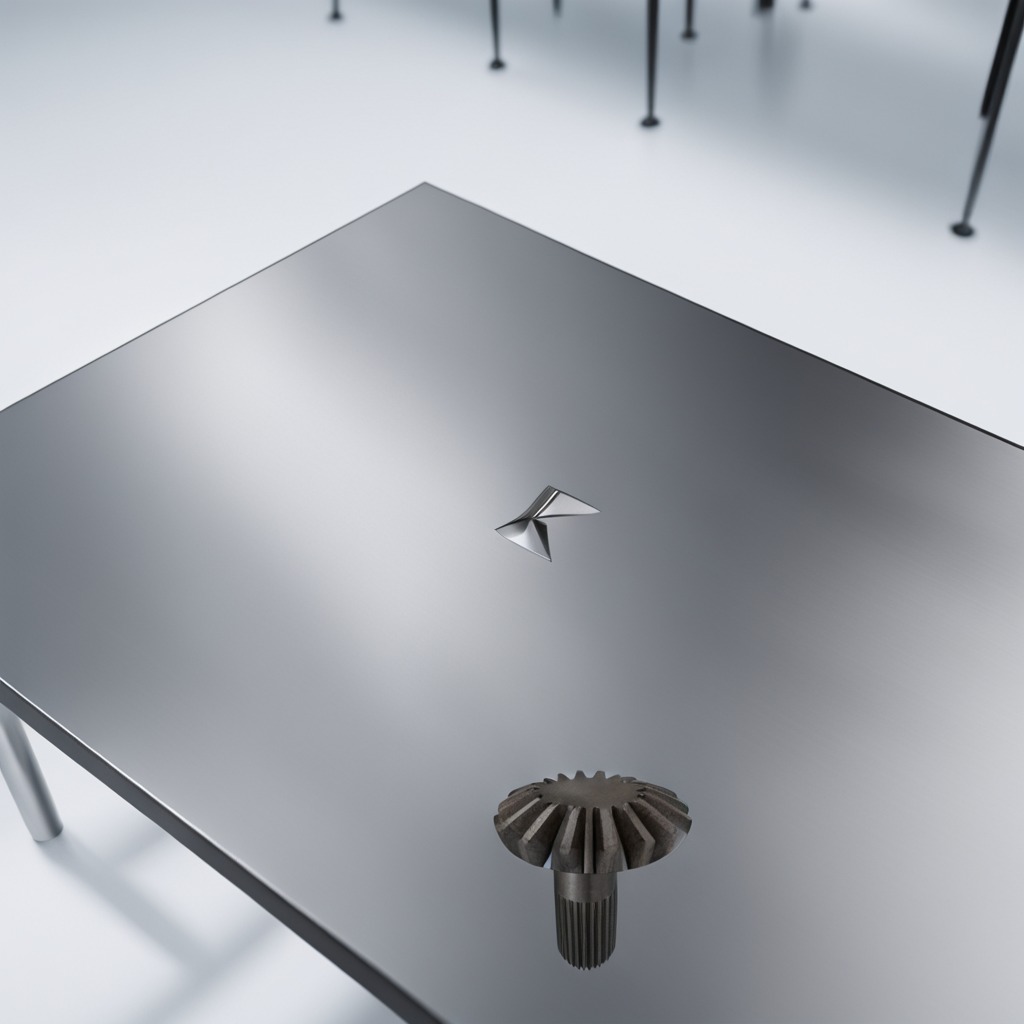
A steel gear with teeth lies on the stainless steel table in a high-end prototyping lab.